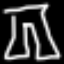
Label: pants